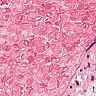
Metastatic tissue present: no